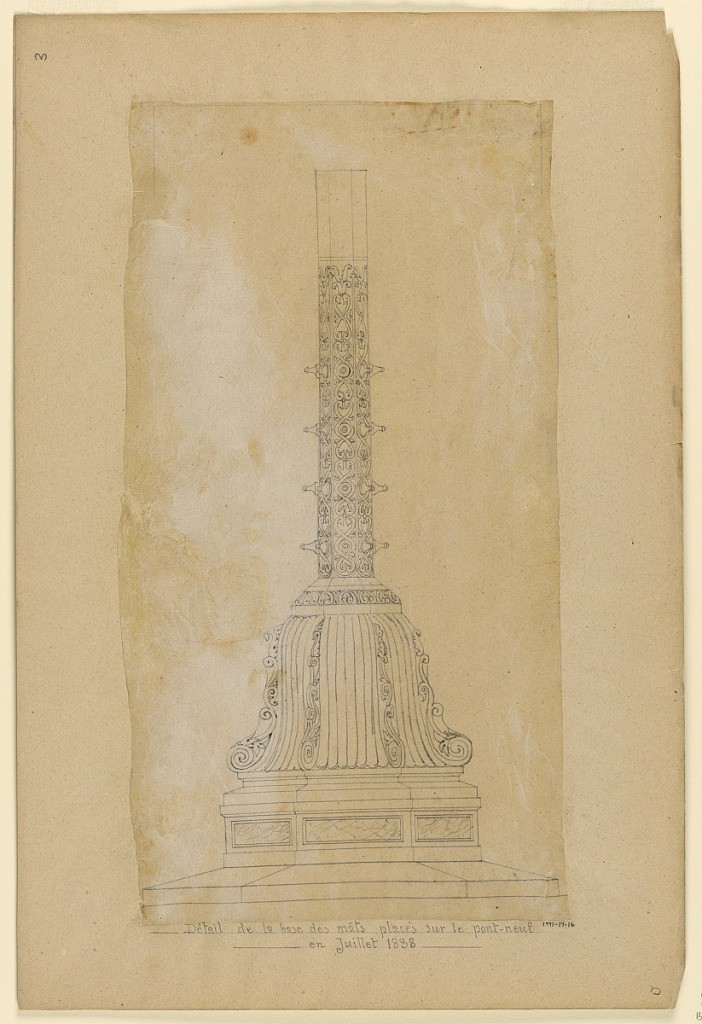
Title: "Detail de la base des mats places sur le pont-neuf en Juillet 1838"
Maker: Félix Duban, French, 1797 - 1870
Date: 1838
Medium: Graphite Support: tissue paper mounted on light tan paper
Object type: Drawing
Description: Design for the lower portion of a polyhedron column that is decorated with arabesque designs.  Pegs extend out from the sides of the column at regular intervals.  The column rests on a tall, multi-part, graduated base, the uppermost portion consisting of a polyhedron platform with a simple, central band of palmettes.  Below is a large fluted, bell-shaped form with projecting cascading scrolls at the ribs, which in turn rests on a polyhedron plinth with rectangular marble insets.